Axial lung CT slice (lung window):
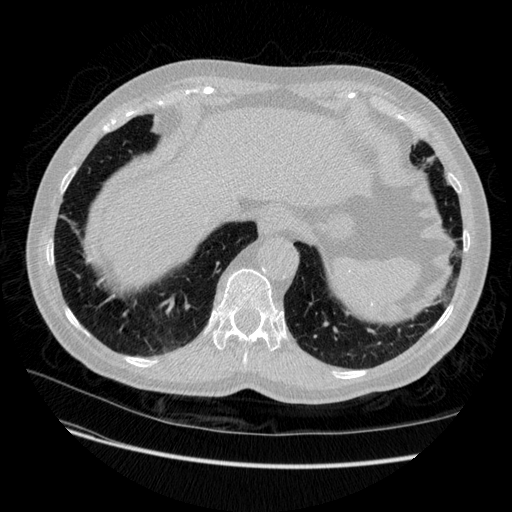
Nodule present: no